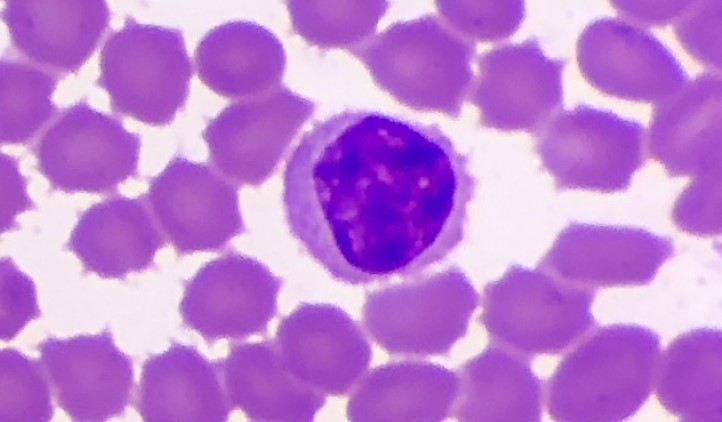
White blood cell type: Neutrophil